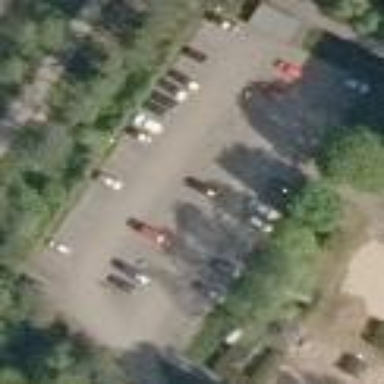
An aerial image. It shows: Parking area with surface.